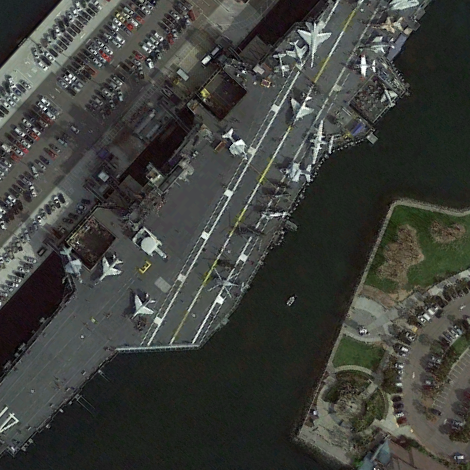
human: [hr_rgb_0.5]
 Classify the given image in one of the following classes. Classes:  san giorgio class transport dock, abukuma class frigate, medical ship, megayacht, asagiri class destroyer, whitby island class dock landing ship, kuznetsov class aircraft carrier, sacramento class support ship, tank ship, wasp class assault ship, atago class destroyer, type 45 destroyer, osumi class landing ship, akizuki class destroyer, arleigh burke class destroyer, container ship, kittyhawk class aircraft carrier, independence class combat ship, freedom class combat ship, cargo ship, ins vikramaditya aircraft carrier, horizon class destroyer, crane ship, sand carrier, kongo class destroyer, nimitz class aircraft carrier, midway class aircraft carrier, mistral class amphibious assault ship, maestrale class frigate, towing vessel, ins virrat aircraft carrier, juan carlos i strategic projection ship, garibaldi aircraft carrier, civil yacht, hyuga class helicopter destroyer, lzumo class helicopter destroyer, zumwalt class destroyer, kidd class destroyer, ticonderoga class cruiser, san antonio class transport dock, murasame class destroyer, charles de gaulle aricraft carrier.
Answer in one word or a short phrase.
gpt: Midway class aircraft carrier